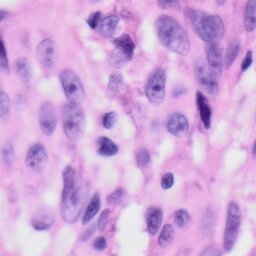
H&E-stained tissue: Skin